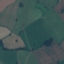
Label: Pasture